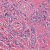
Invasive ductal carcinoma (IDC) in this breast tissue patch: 1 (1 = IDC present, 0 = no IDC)